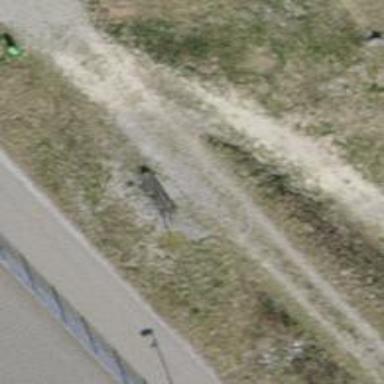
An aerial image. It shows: Brown bench in the vicinity.